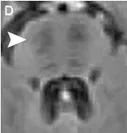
Patient 1 brain MRI revealing the characteristic ARSACS findings. . FLAIR).
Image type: radiology (mri)